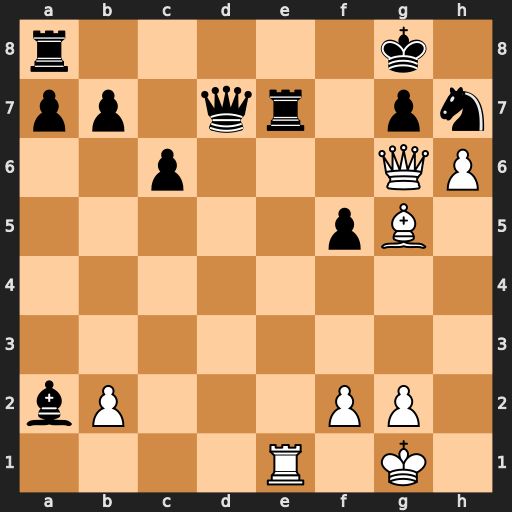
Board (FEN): r5k1/pp1qr1pn/2p3QP/5pB1/8/8/bP3PP1/4R1K1
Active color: w
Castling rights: -
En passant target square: -
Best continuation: Rxe7 Qd1+ Kh2 Qd6+ Qxd6